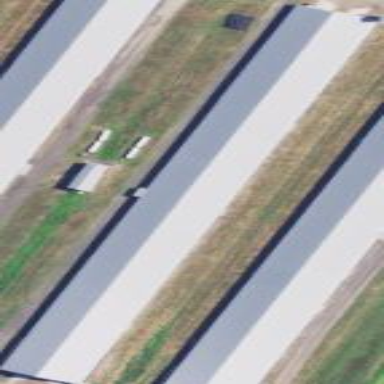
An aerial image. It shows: Farm auxiliary building.